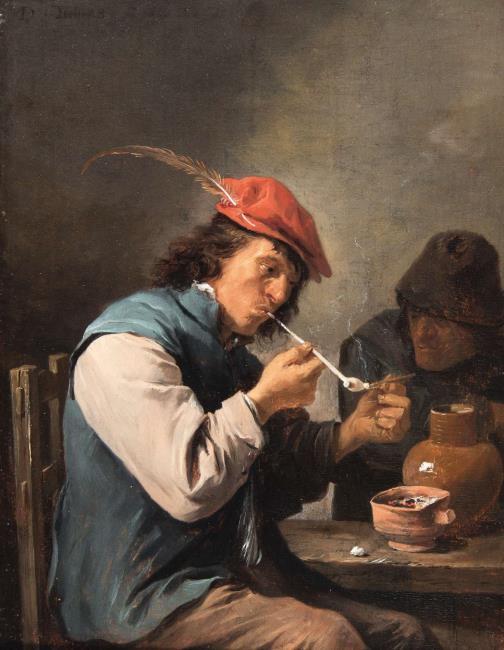
Title: Two smoking and drinking peasants by a table
Artist: David Teniers (II)
Earliest date: 1626
Latest date: 1690
Genre: painting
Iconography: Tobacco
Keywords: genre, peasant genre, inn, inn interior, inn scene, peasant, smoking (activity), drinking, table, pipe, smoking a pipe, hat with feathers, jug (vessel)